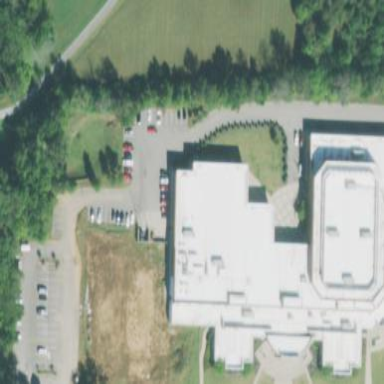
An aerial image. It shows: University building.